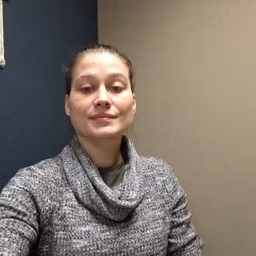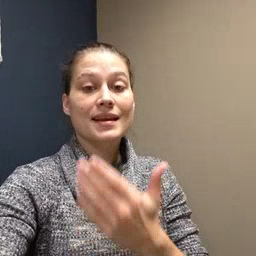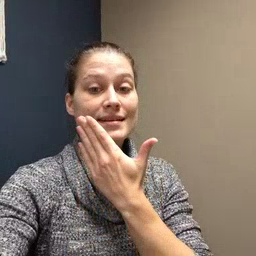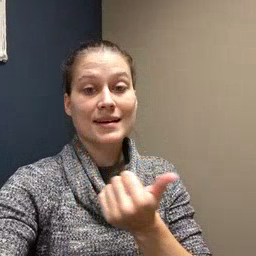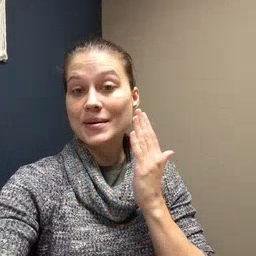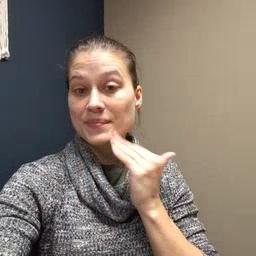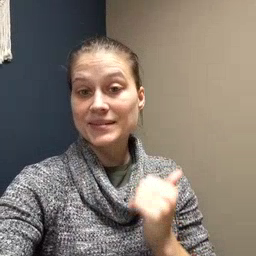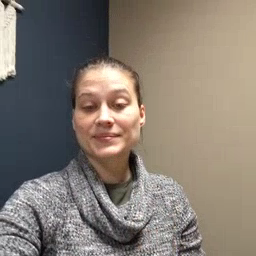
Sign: napkin